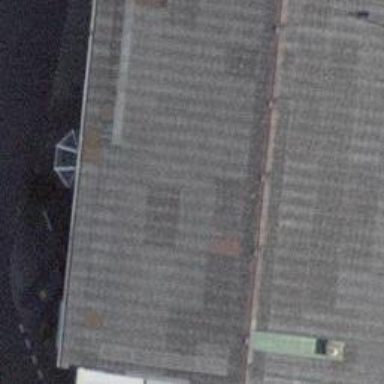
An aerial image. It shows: Car shop.